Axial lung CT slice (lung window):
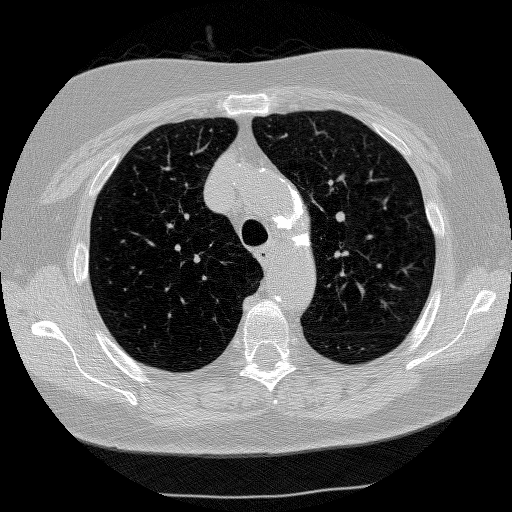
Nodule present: no